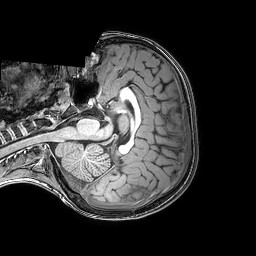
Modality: T1w
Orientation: axial
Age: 6
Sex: male
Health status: healthy